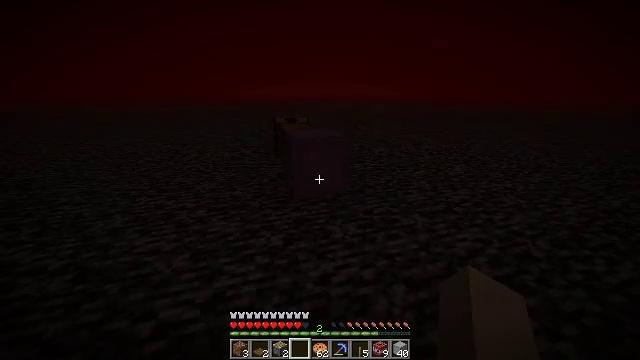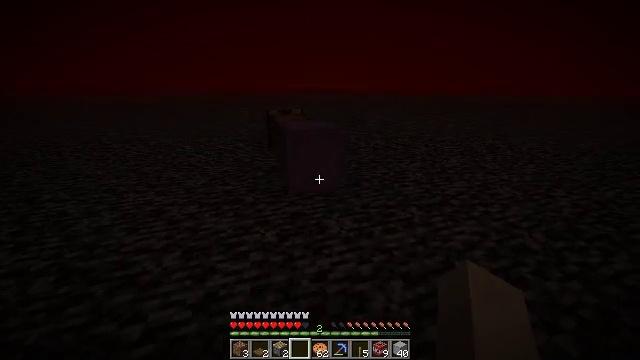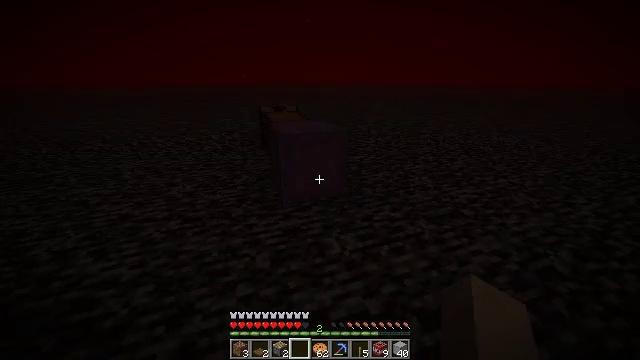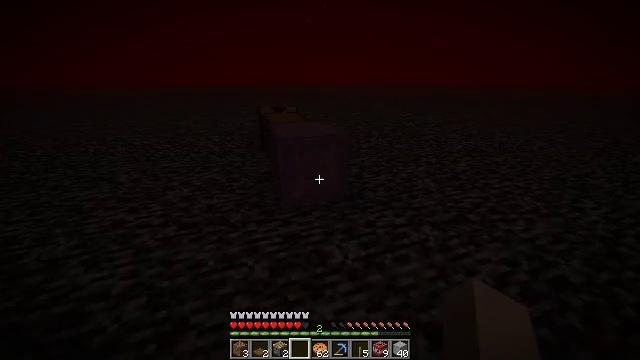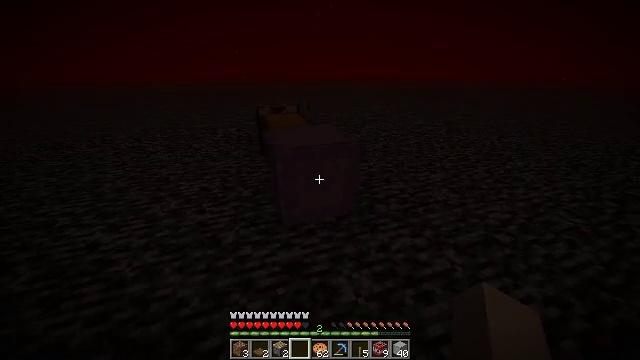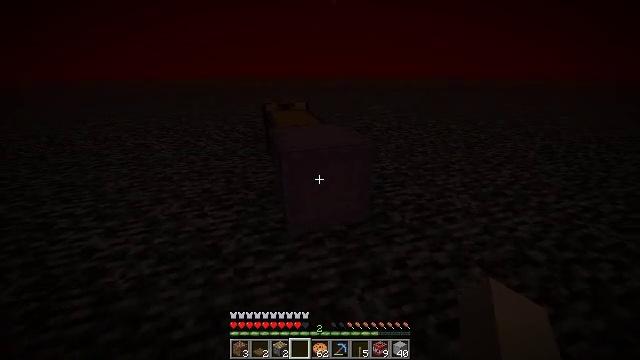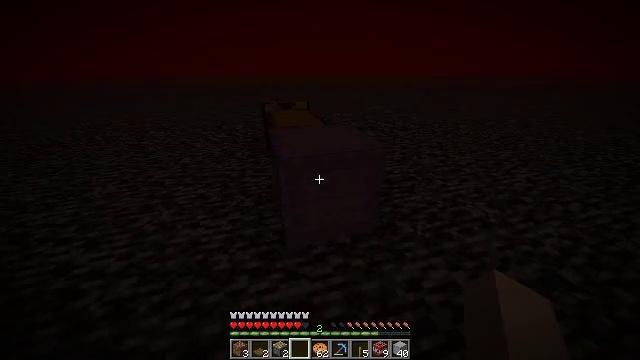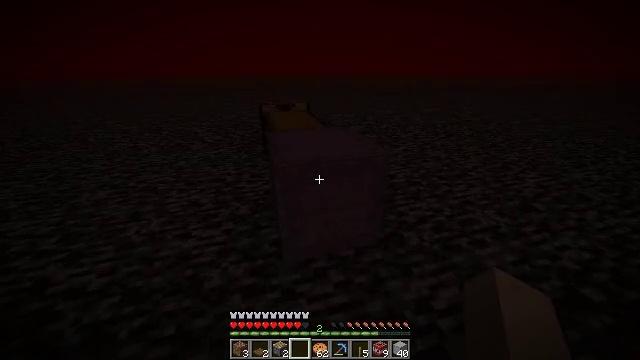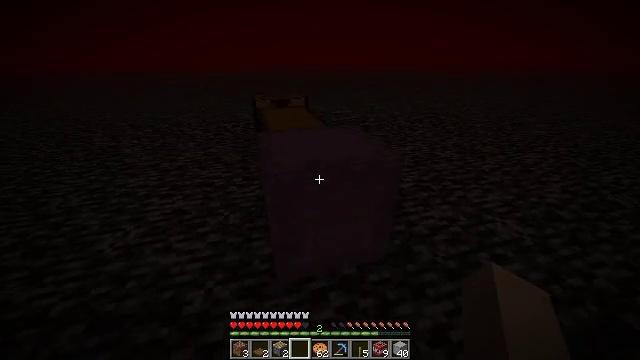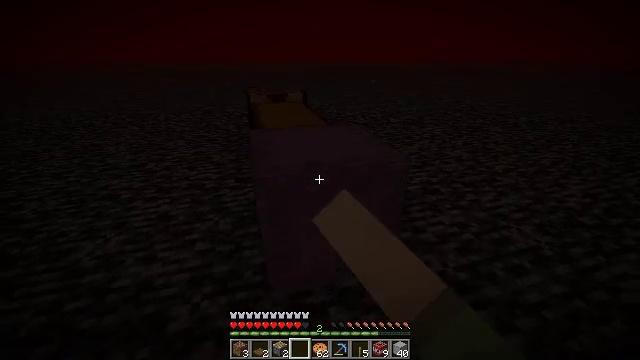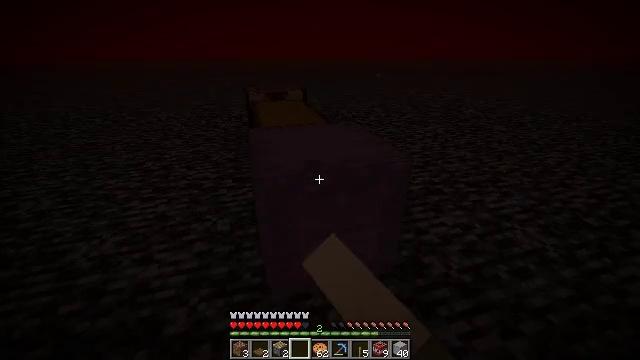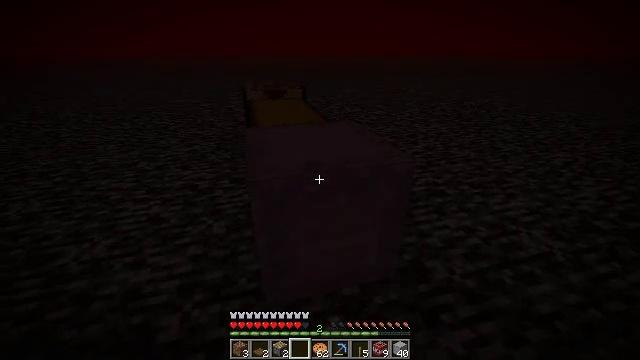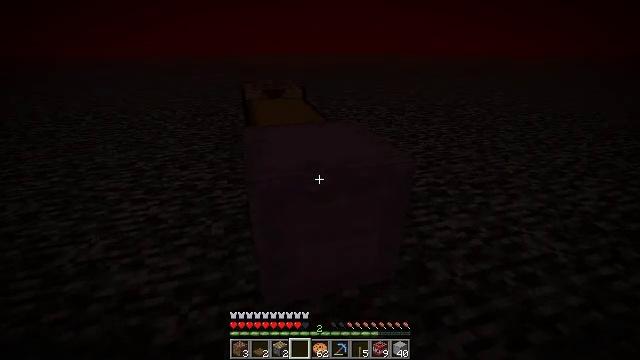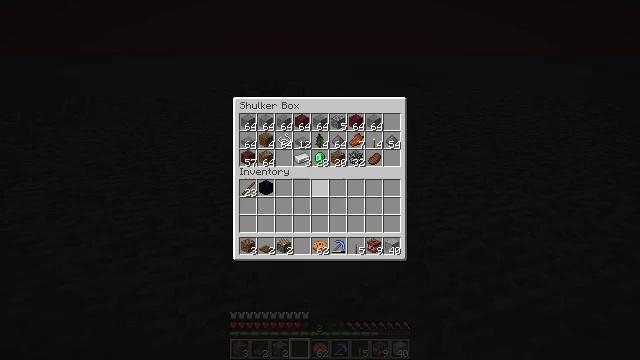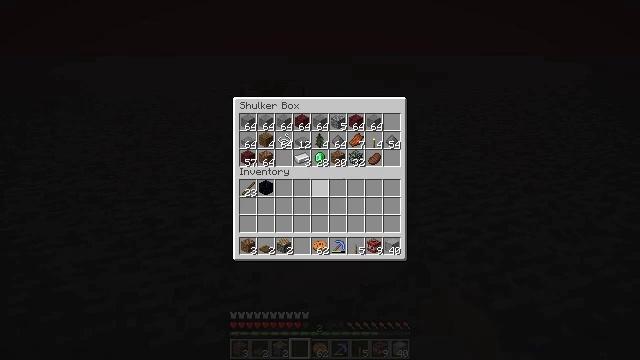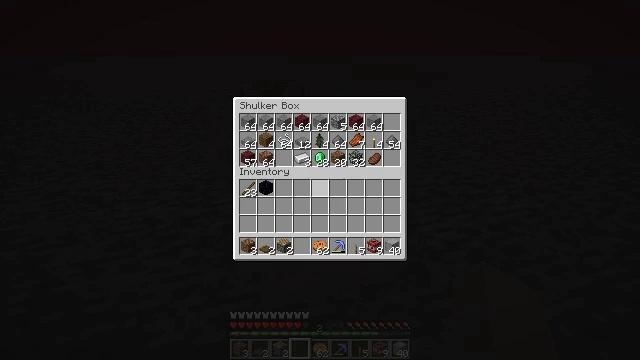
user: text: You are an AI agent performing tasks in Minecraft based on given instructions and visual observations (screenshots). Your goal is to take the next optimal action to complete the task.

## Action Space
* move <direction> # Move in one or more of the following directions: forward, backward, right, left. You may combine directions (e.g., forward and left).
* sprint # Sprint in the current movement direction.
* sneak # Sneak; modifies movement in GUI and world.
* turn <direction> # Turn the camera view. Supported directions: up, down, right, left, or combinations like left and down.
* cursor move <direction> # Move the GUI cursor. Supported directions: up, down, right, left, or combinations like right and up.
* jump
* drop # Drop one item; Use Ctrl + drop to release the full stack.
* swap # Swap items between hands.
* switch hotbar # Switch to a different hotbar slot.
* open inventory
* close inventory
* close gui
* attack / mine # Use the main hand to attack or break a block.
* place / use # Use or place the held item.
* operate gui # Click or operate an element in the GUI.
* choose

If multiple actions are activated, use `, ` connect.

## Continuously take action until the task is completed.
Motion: motion action
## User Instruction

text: Mine redstone block underground.
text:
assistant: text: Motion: move forward, turn right and down
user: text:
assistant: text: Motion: move forward, turn right and down
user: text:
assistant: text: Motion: move forward
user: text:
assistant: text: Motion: move forward
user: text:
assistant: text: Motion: move forward, turn left and down
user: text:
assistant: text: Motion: move forward
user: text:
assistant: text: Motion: no_op
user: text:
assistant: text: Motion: use / place
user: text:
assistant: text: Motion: use / place
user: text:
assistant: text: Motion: use / place
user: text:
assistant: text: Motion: no_op
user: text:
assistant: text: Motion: no_op
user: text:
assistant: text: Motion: no_op
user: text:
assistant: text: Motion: no_op
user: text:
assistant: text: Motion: no_op
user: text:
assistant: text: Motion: no_op
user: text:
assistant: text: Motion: no_op
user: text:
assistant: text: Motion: no_op
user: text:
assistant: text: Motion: no_op
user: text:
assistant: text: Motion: no_op
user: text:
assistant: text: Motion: no_op
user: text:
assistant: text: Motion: no_op
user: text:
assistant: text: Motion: no_op
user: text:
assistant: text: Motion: no_op
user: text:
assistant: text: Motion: no_op
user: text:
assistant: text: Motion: no_op
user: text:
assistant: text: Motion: no_op
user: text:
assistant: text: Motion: no_op
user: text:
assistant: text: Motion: no_op
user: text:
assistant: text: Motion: turn right and up